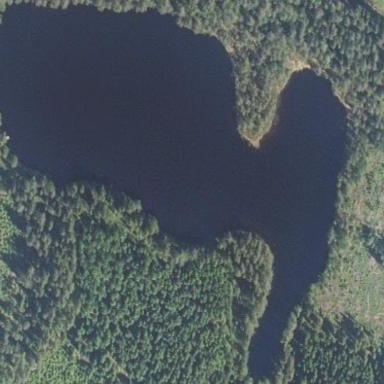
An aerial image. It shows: Serene pond surrounded by nature.